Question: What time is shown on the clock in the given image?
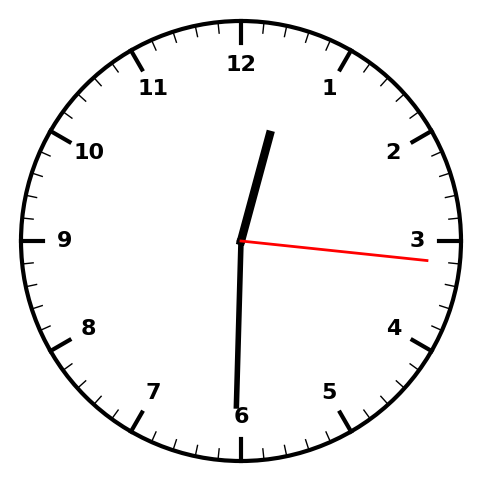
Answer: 12:30:16